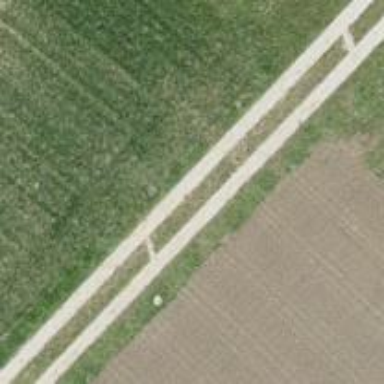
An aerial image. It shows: Gravel track with grade 2 tracktype.